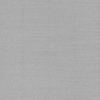
Label: dusty